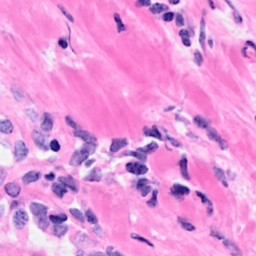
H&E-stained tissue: Breast